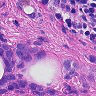
Metastatic tissue present: yes